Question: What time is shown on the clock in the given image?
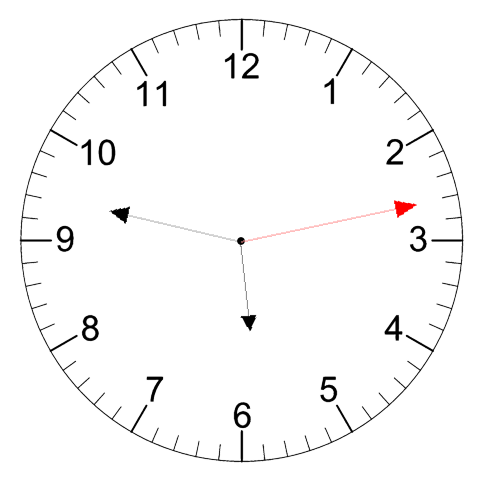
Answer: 05:47:13